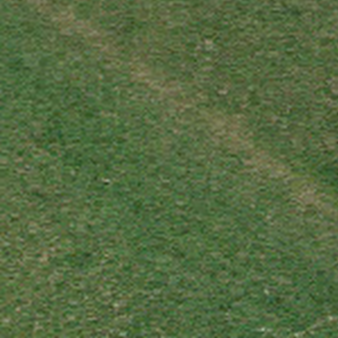
Label: other